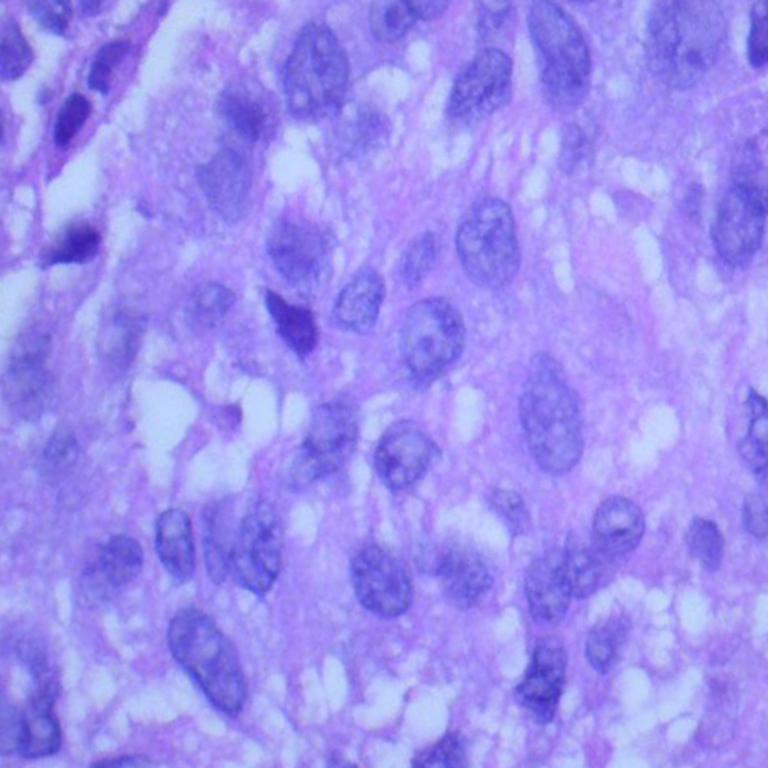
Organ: lung
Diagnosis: squamous carcinomas